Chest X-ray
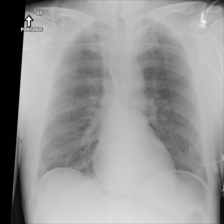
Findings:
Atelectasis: negative
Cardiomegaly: negative
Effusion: negative
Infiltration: negative
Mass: negative
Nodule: negative
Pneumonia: negative
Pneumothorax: negative
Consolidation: negative
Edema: negative
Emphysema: negative
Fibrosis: negative
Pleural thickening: negative
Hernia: negative